Field crop: maize
Growth stage: 2
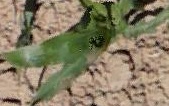
Species: maize